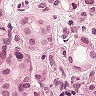
Metastatic tissue present: yes